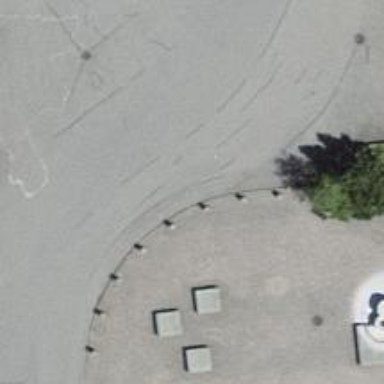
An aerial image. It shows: Bollard barrier.